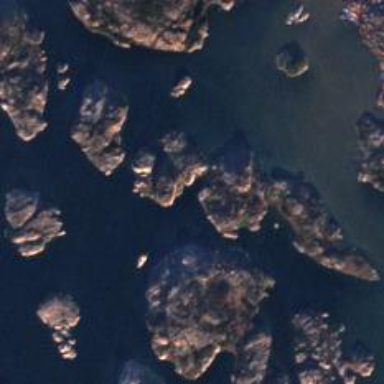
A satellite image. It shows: Beautiful bay with natural surroundings.